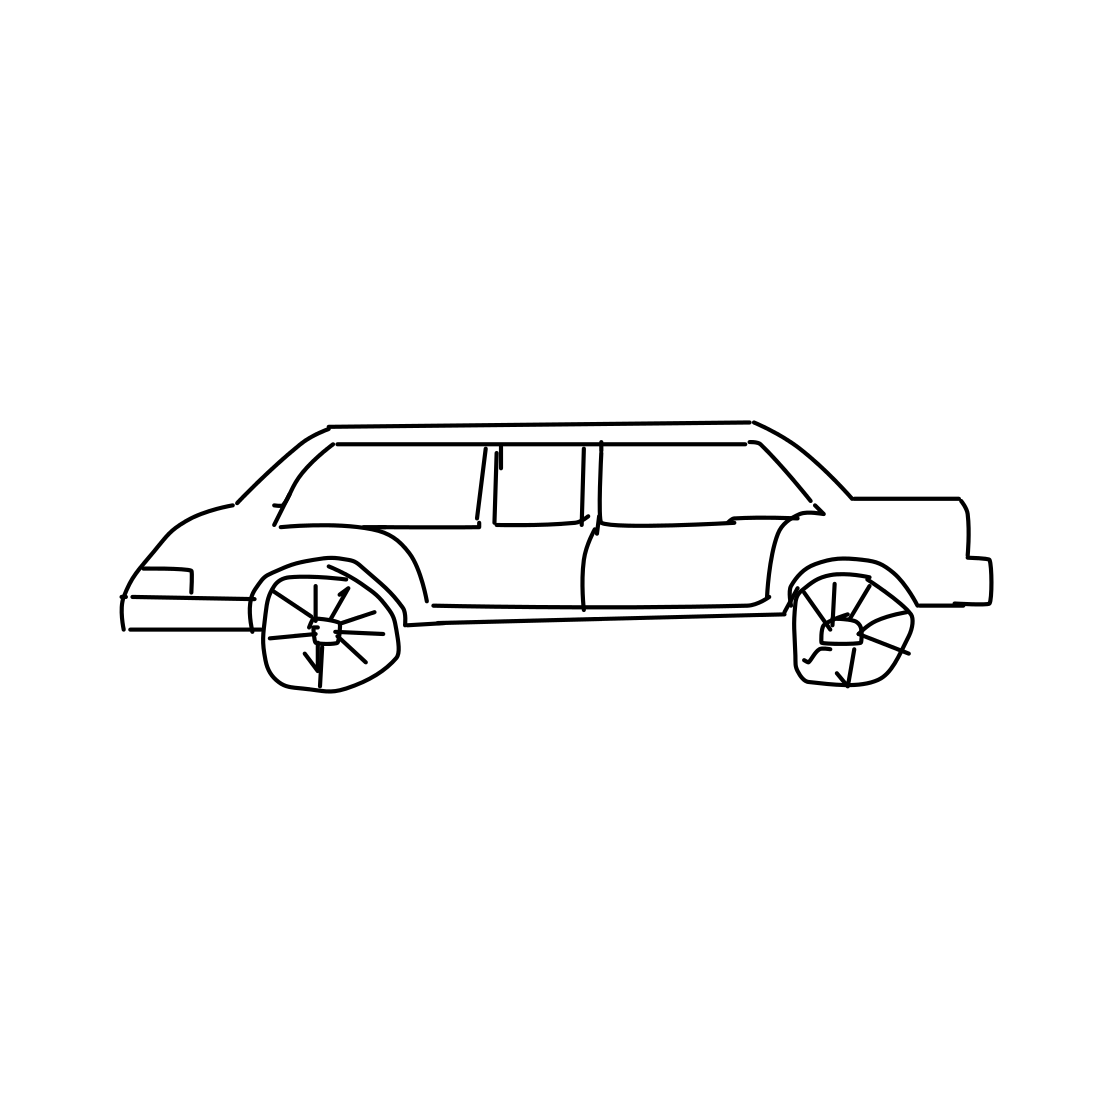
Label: suv